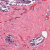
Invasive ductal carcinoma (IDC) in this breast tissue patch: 0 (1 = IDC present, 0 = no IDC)